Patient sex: F
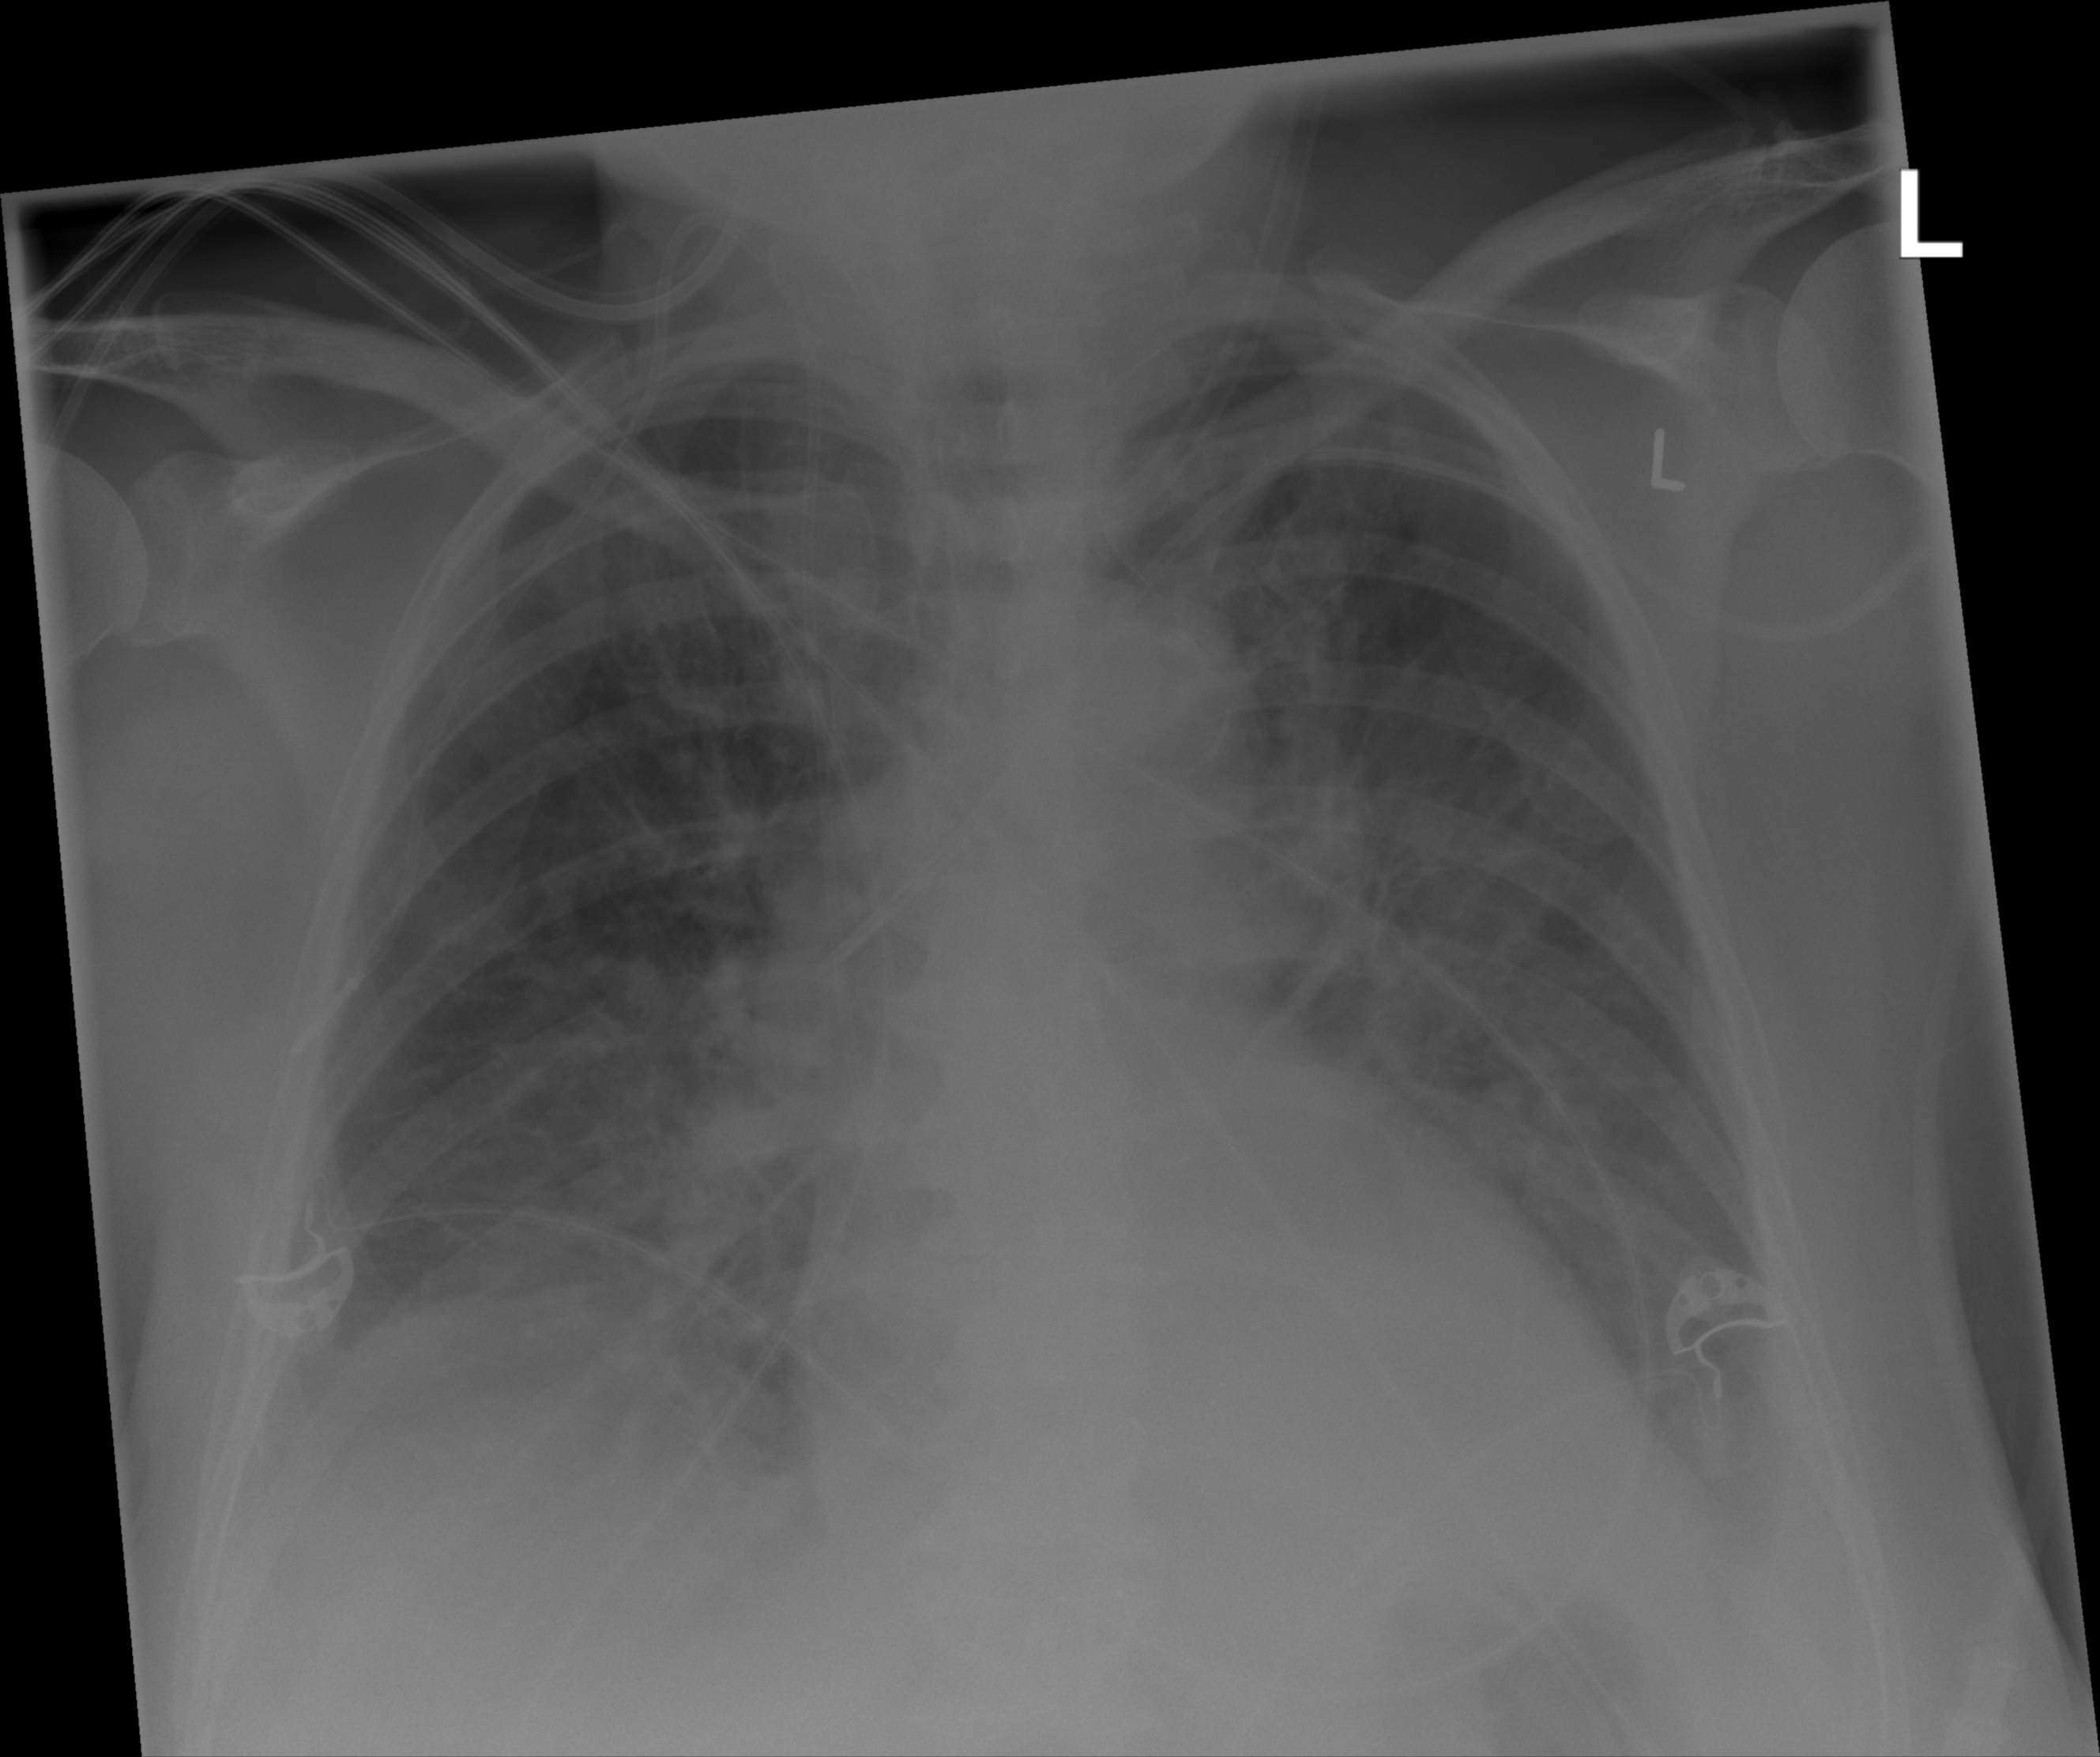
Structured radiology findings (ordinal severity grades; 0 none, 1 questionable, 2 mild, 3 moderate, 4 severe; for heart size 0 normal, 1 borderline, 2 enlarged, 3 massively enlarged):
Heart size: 2
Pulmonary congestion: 2
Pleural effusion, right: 2
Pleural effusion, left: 2
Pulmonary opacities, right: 3
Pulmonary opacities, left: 3
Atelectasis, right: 2
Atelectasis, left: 2